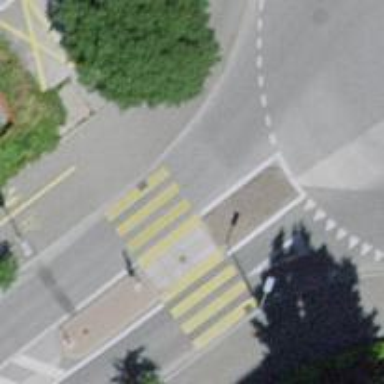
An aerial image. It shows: Residential road with asphalt surface. It includes cycle track.